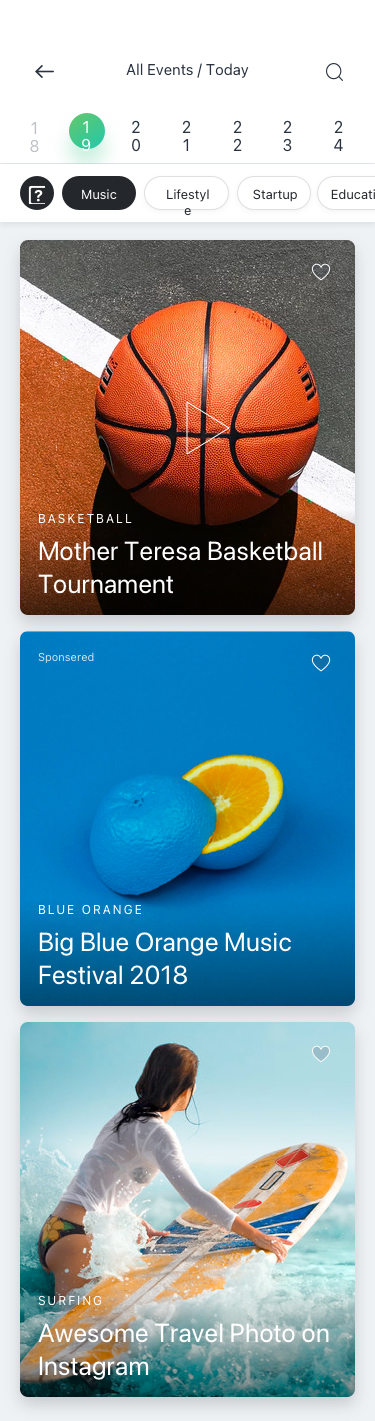
Text in this UI design:
18
19
20
21
22
23
24
All Events / Today
Mother Teresa Basketball Tournament
Basketball
Sponsered
Big Blue Orange Music
Festival 2018
Blue Orange
Awesome Travel Photo on Instagram
SURFING